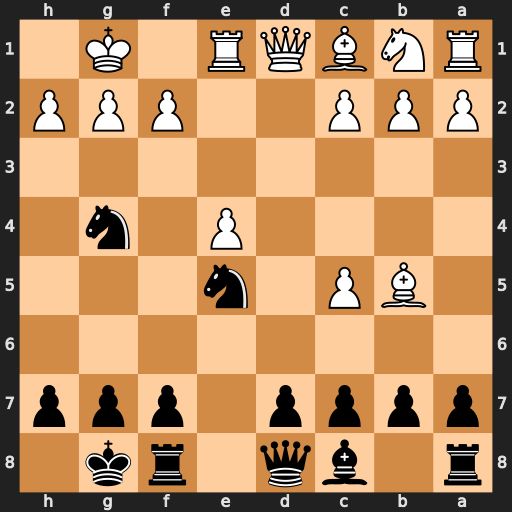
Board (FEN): r1bq1rk1/pppp1ppp/8/1BP1n3/4P1n1/8/PPP2PPP/RNBQR1K1
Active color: b
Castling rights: -
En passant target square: -
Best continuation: Qh4 Qd2 Qxh2+